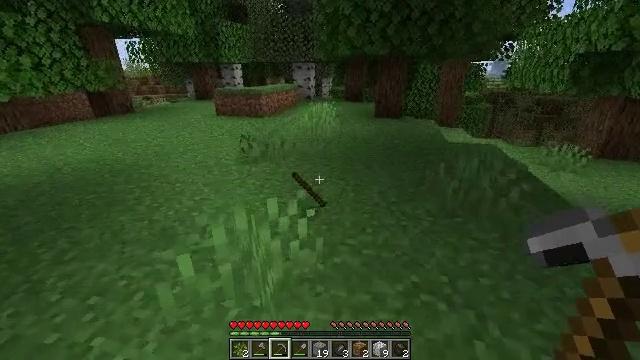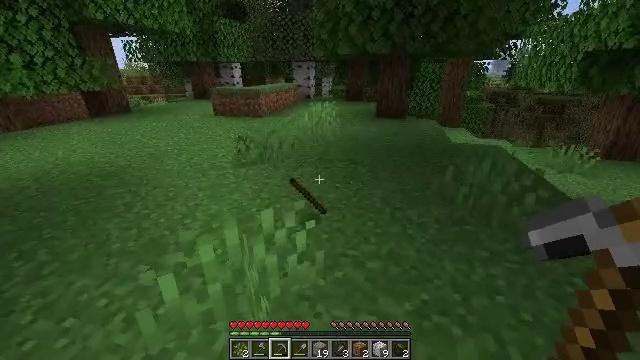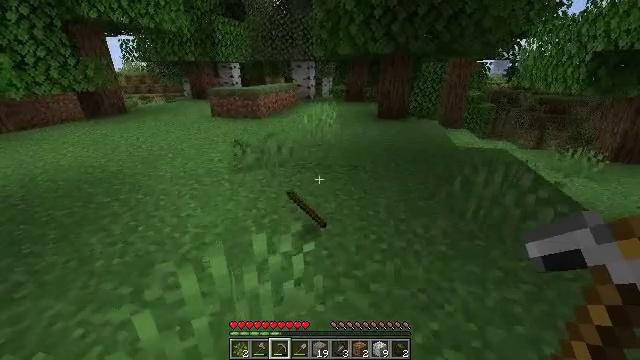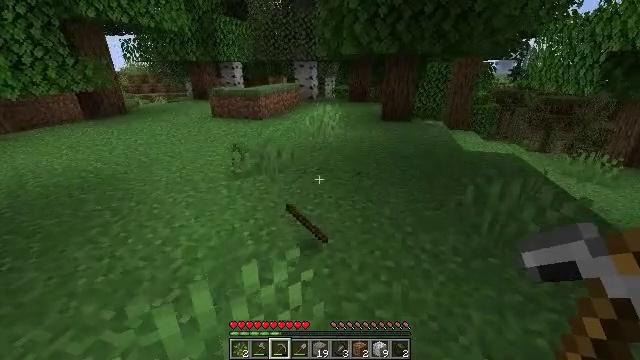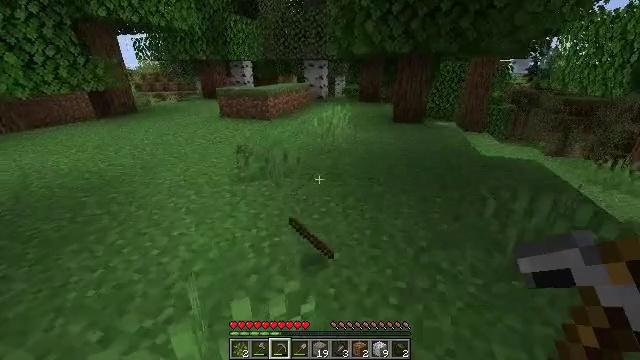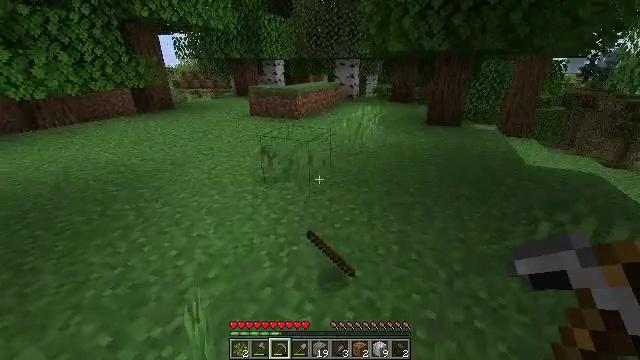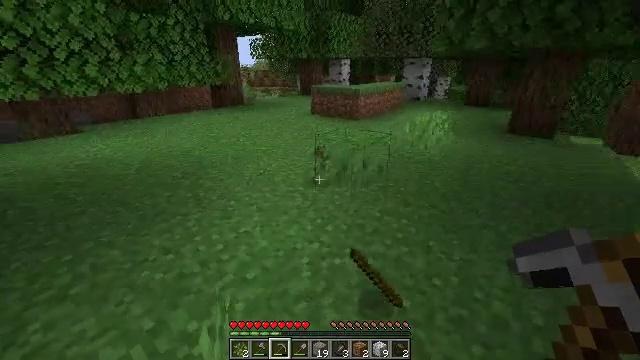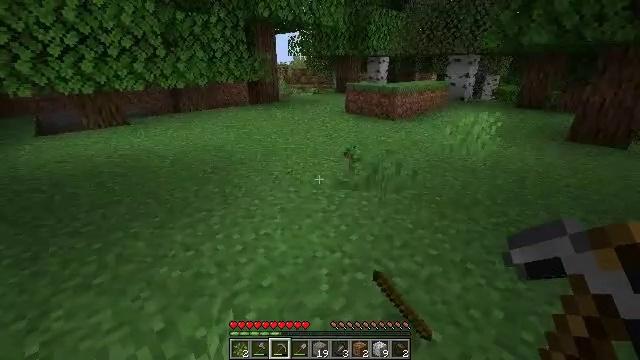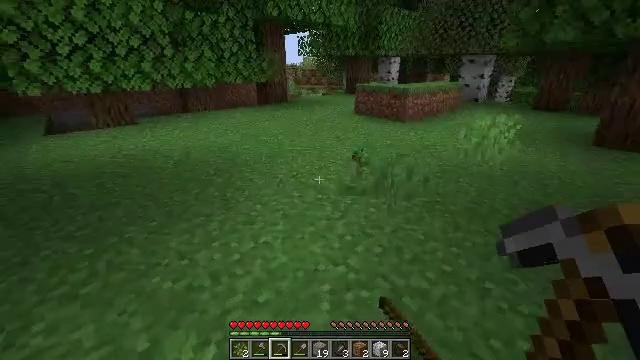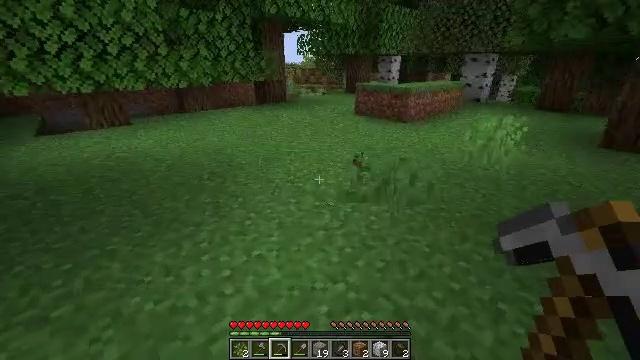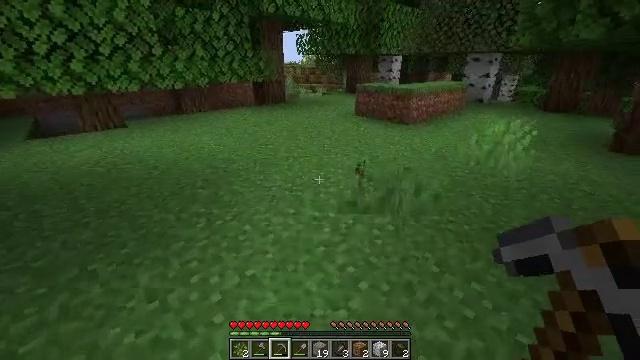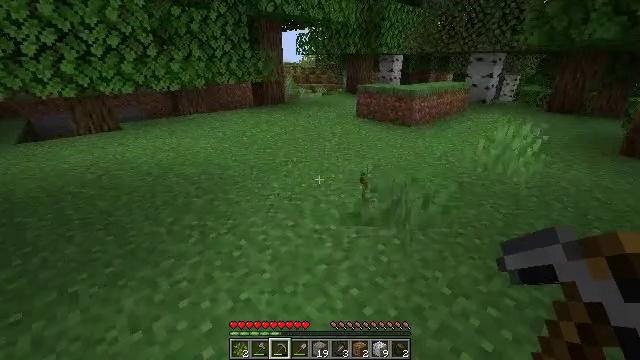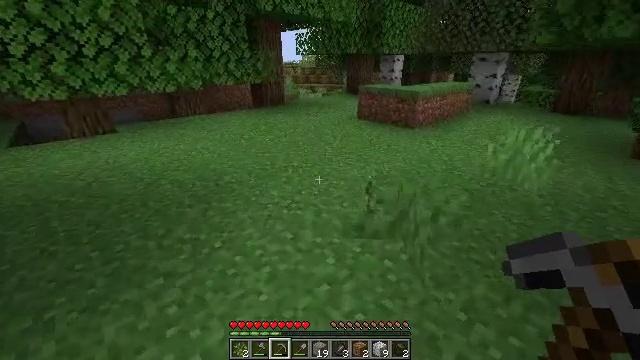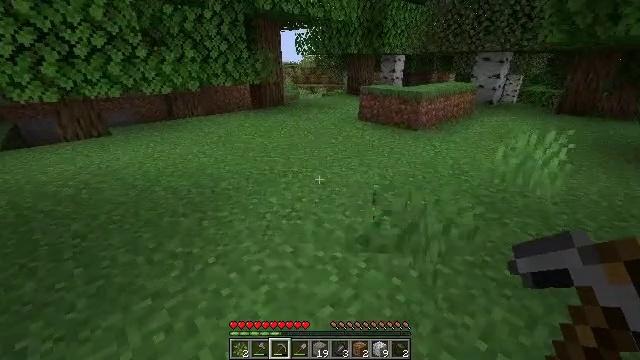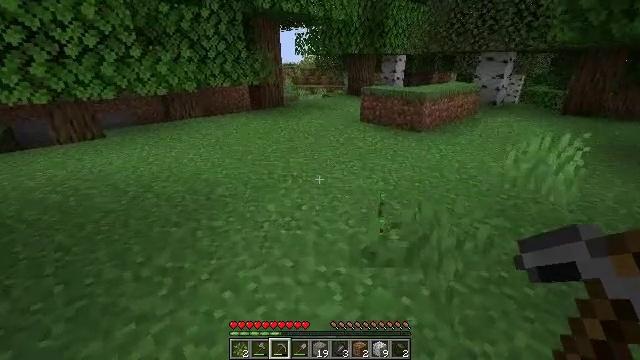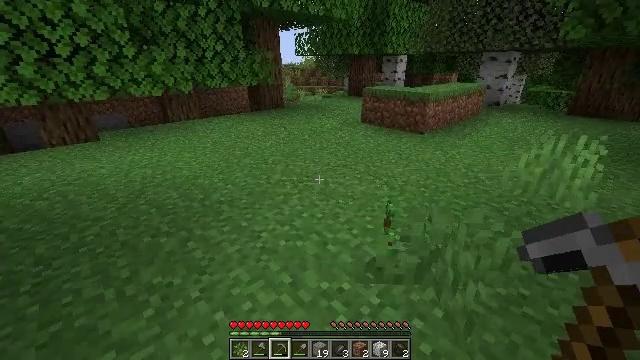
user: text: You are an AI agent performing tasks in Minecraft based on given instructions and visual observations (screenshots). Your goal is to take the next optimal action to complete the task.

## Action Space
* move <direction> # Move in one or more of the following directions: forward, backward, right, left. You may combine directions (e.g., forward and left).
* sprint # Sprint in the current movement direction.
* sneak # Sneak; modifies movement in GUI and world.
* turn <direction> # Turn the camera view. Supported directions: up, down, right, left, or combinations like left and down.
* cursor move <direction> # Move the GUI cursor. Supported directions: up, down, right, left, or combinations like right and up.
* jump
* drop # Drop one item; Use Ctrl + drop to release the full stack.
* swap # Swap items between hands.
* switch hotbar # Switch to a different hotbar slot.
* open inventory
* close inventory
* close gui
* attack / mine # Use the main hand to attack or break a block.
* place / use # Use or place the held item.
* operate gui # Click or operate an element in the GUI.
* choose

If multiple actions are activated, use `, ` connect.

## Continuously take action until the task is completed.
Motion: motion action
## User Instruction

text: Dig up the stone with a tool.
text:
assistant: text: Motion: move forward
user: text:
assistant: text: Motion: move forward
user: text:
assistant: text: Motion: move forward
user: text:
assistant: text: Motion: move forward, turn left
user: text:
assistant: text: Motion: move forward, turn left
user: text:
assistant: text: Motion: move forward, turn left
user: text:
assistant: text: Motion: move forward, turn left
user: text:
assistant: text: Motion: move forward, turn left
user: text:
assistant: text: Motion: move forward
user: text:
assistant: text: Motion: move forward
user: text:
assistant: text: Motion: move forward
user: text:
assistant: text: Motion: move forward
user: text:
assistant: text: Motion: move forward
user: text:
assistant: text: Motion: move forward
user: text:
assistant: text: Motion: move forward
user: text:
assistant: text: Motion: move forward
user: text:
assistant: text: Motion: move forward
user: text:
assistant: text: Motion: move forward
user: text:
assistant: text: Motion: move forward
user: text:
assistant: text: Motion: move forward
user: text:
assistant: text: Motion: move forward
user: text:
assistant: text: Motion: move forward
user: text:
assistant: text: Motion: move forward, turn right
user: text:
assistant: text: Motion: move forward, turn right
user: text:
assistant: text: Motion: move forward, turn right
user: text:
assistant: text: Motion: move forward, turn right
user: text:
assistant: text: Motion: move forward, turn right and down
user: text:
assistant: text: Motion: move forward, turn right and down
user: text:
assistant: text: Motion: move forward, turn right and down
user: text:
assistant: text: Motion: move forward, turn right